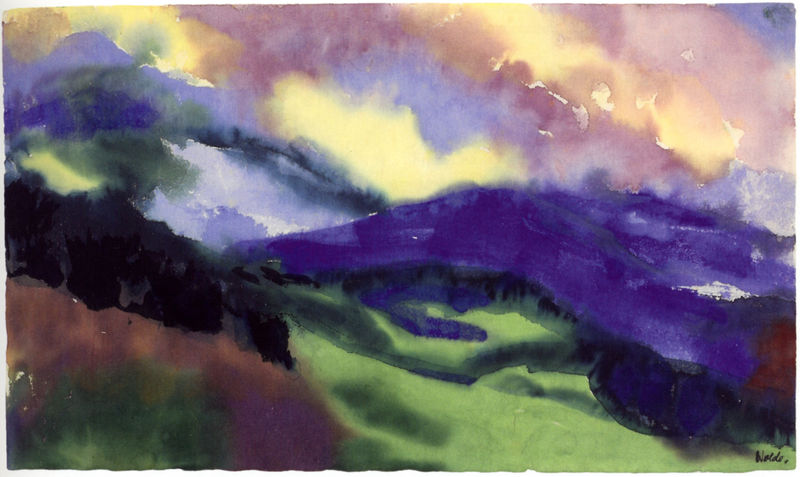
Titel: Berglandschaft (hellgrün, blau)
Künstler: Emil Nolde
Standort: Seebüll
Institution: Nolde Stiftung
Schlagwörter: blau, gemälde, himmel, weiß, wolken, aquarell, gelb, grün, landschaft, bunt, licht, schwarz, gras, rot, wiese, hügel, weide, sonne, rosa, hellblau, landschft, dunst, lila, violett, alm, dunkelblau, dunkelrot, wasserfarben, wässrig, verlaufen, farbenspiel, vioilett, nolde